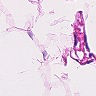
Metastatic tissue present: no